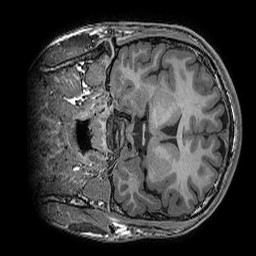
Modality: T1w
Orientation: coronal
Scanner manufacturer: ge
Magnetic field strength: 3 T
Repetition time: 0.008156 s
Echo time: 0.00318 s